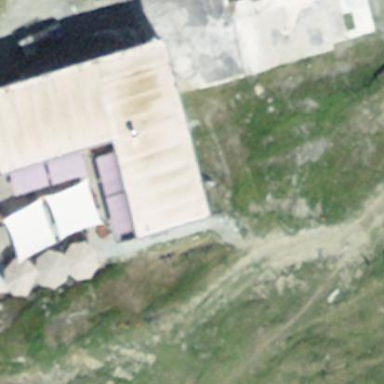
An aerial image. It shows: Building that houses restaurant.